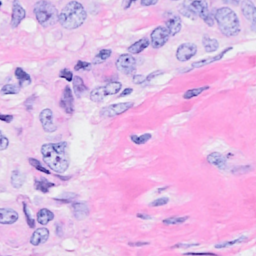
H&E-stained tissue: Breast